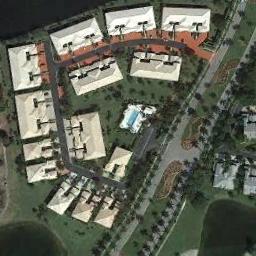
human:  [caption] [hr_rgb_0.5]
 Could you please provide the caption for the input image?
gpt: In densely populated areas there are many roads and circularly arranged houses around a swimming pool and trees and a large lawn .

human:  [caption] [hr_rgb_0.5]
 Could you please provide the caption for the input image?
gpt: The dense residential is on the grass next to the road .

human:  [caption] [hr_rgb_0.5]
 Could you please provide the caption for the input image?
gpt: A dense residential area has lots of houses with white roofs is surrounded by some lakes .

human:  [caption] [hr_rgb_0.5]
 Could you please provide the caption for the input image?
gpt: The houses in the residential area are arranged in an arc .

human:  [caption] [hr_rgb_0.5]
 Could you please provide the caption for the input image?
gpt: There are some white buildings with lawns around on a dense residential area .